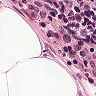
Metastatic tissue present: no